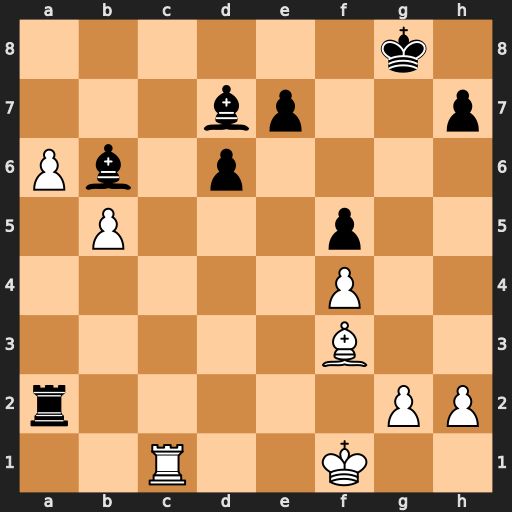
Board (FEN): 6k1/3bp2p/Pb1p4/1P3p2/5P2/5B2/r5PP/2R2K2
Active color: w
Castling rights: -
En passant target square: -
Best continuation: Bd5+ Kg7 Bxa2